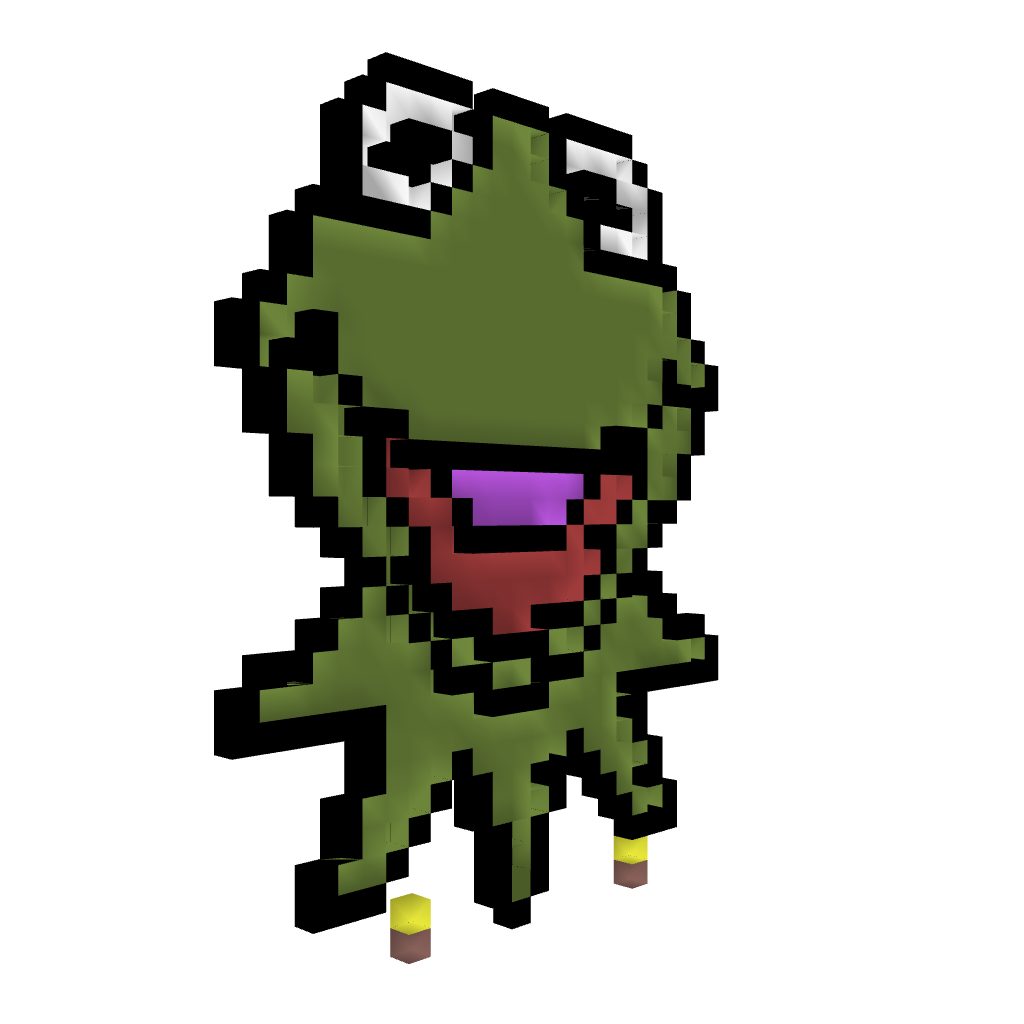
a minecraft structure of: Kermit high quality